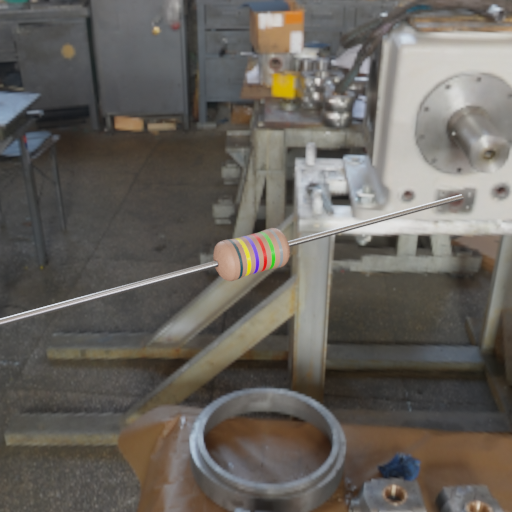
Resistor colour bands (in order): black, yellow, blue, red, green, gray